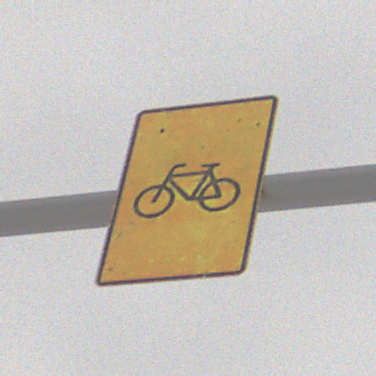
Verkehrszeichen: RadverkehrOhnePfeilsymbol
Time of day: MorningAfternoon
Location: Outdoor (Nature)
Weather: Overcast
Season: Winter
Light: Natural